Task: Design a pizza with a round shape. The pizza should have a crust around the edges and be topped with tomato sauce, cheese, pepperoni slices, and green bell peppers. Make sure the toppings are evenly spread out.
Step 446:
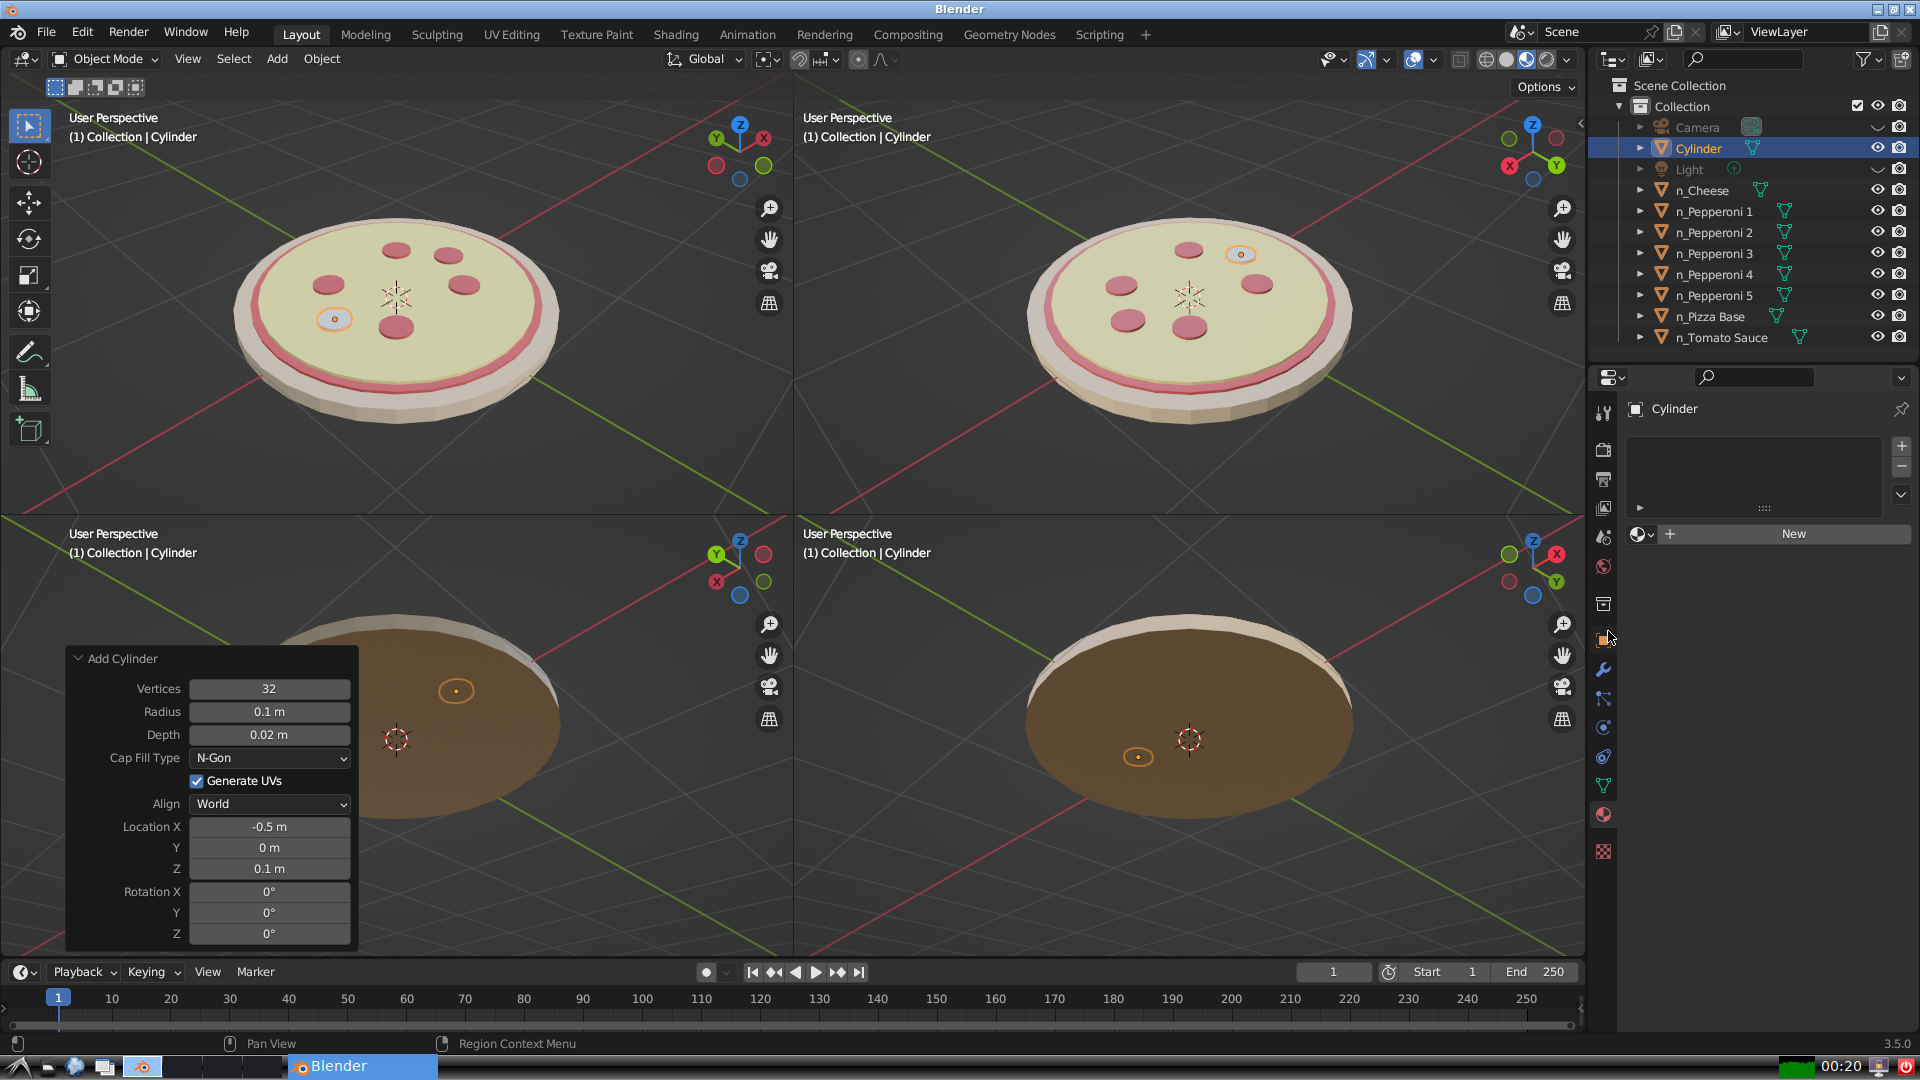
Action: click: no